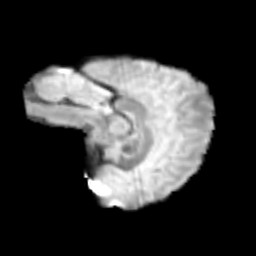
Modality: T2w
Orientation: sagittal
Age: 14
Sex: female
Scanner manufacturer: siemens
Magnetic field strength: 3 T
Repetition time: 3.8 s
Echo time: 0.07 s